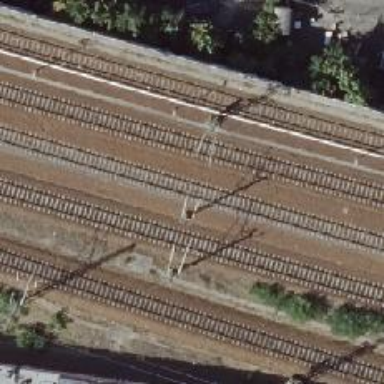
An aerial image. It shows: Railway milestone with catenary mast.